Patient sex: M
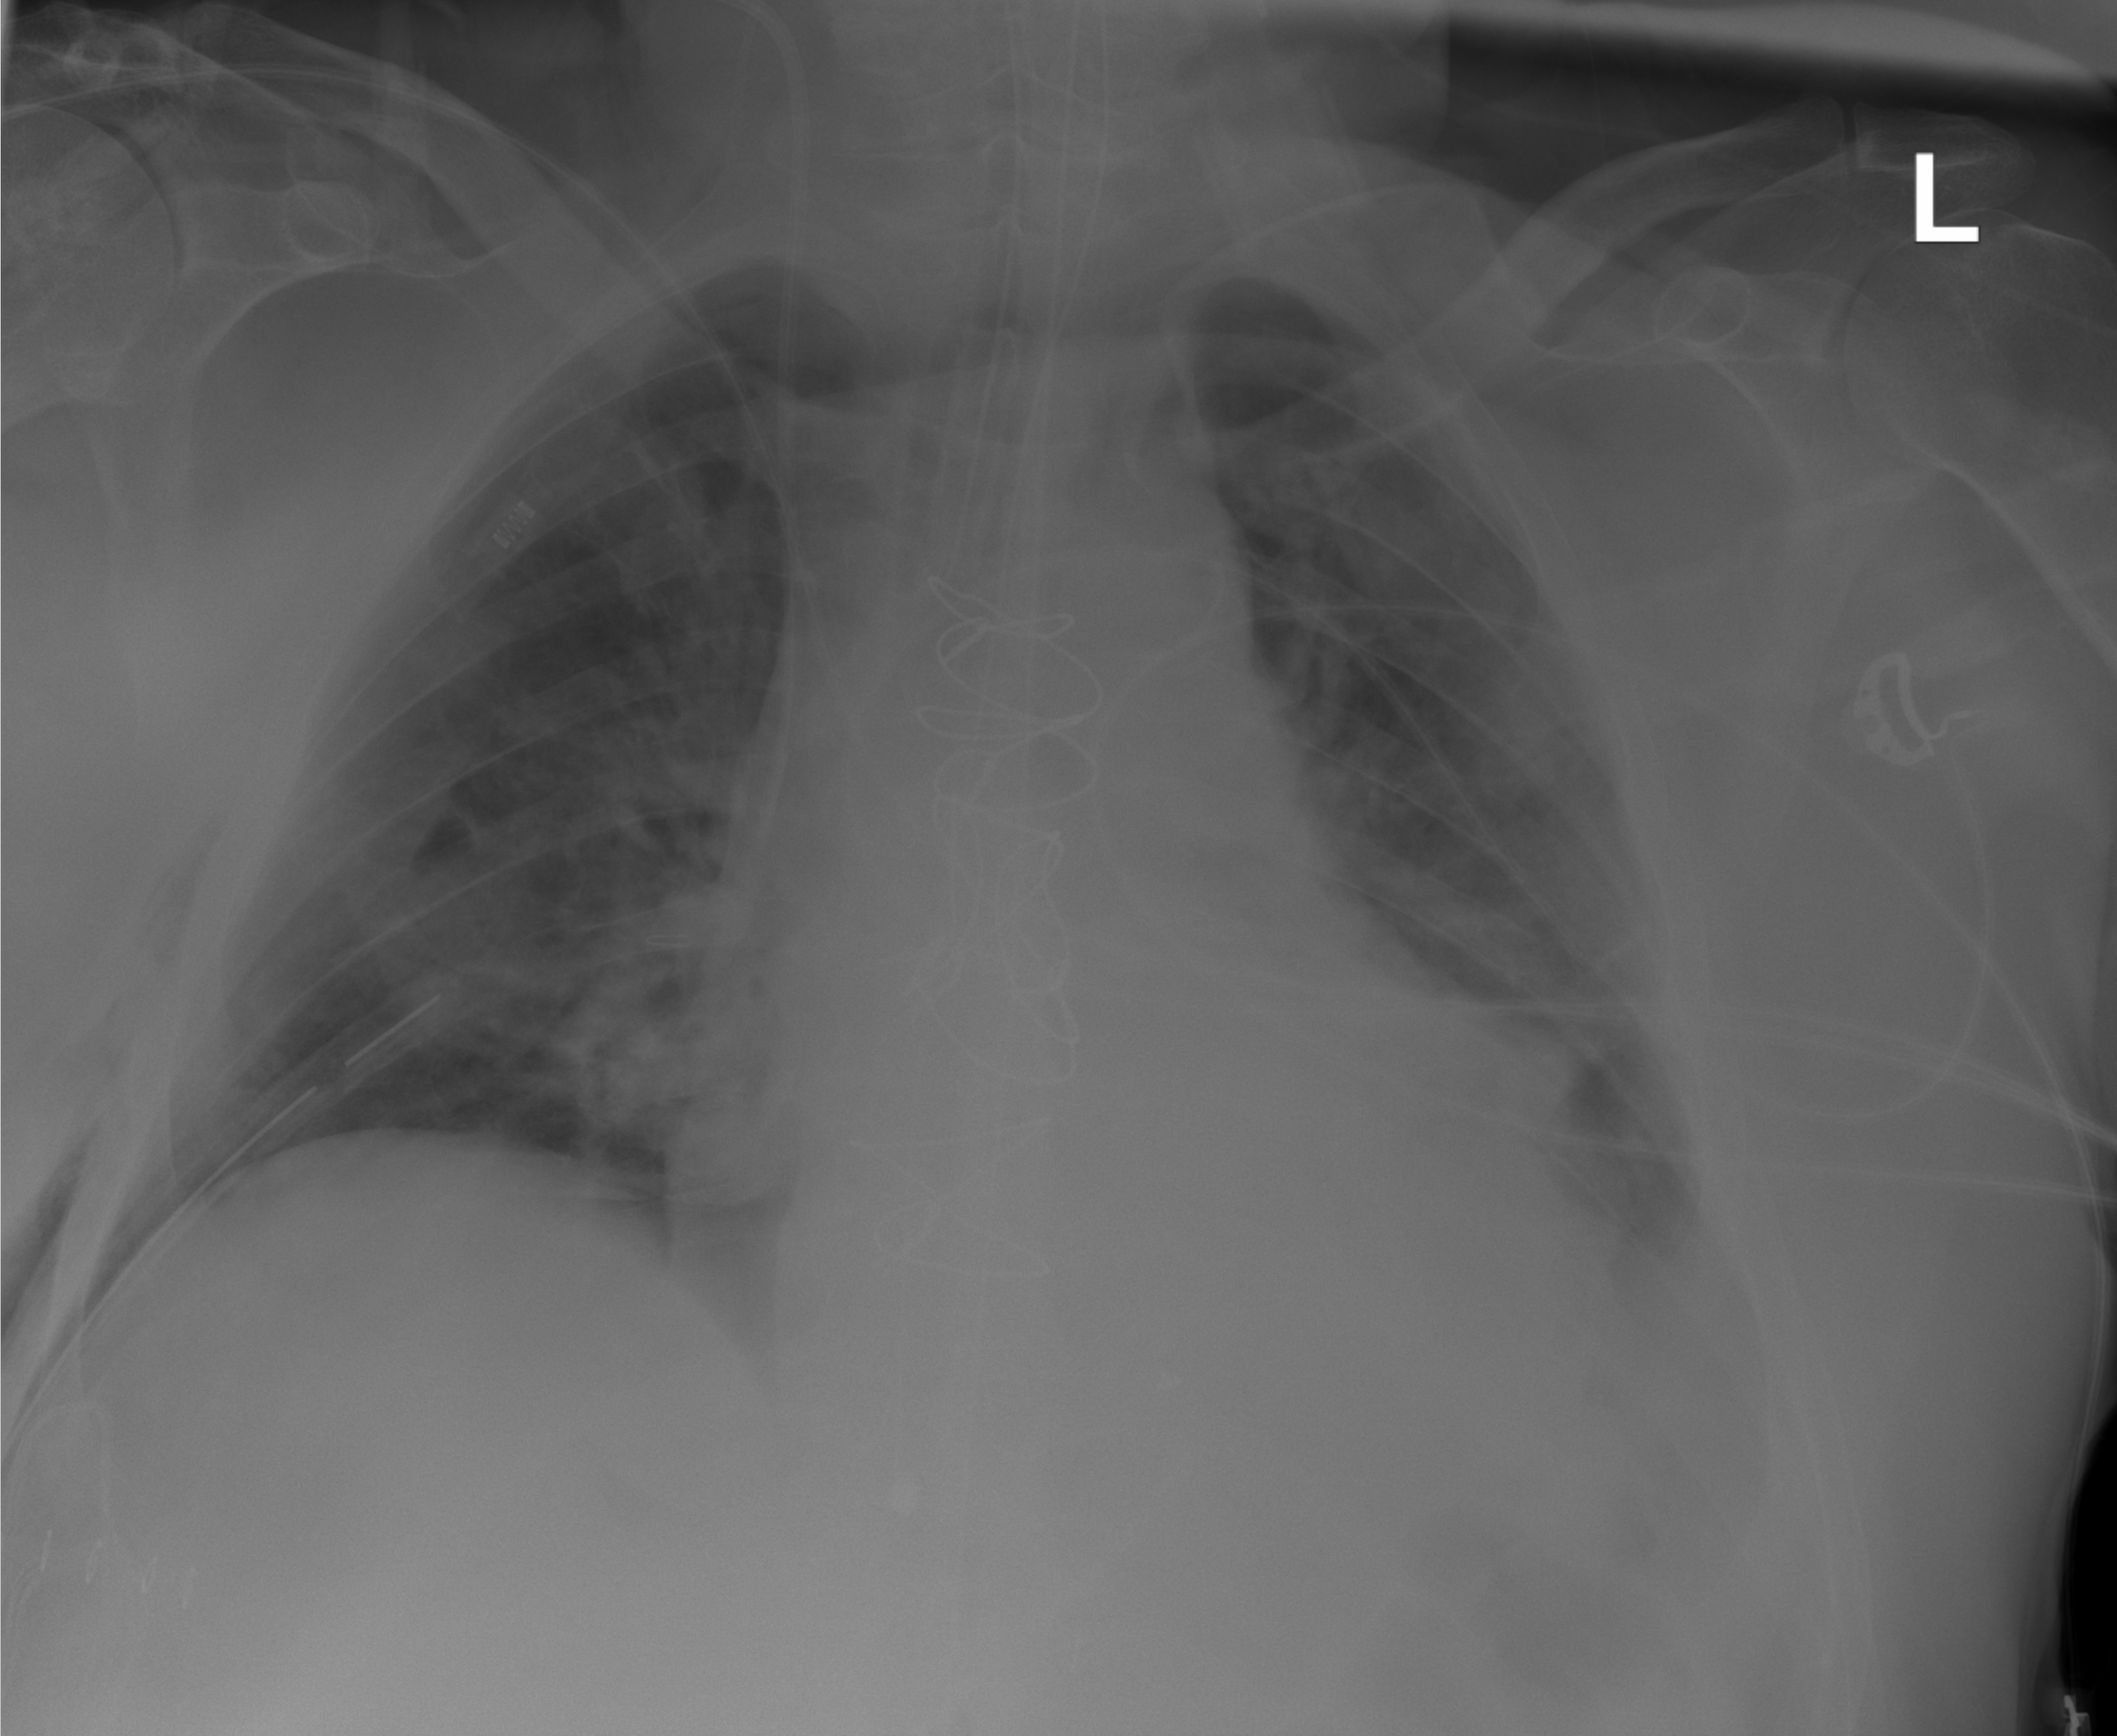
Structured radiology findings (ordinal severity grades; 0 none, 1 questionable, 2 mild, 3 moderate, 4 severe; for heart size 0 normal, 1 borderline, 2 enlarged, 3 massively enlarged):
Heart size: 2
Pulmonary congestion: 2
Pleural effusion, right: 0
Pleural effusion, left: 0
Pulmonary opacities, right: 2
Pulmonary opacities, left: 2
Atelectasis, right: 0
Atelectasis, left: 0